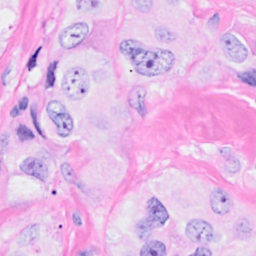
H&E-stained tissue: Breast